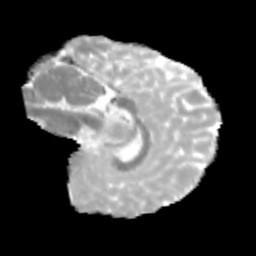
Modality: MD
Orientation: sagittal
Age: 10
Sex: male
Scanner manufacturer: siemens
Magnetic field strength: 3 T
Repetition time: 3.8 s
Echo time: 0.07 s